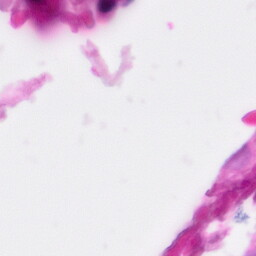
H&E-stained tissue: Pancreatic